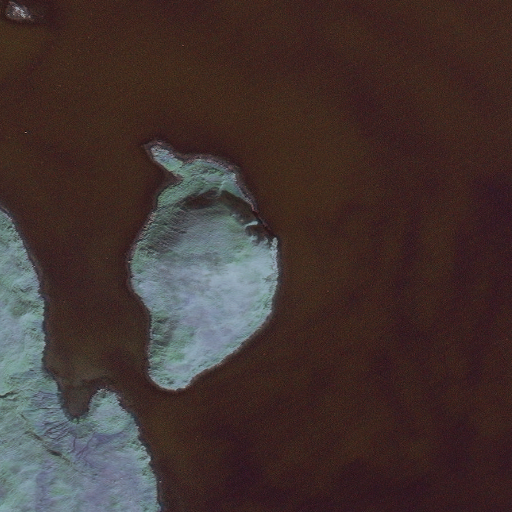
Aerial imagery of island in Alaska named Qyasxum Qalan Tanasuu containing only unknown